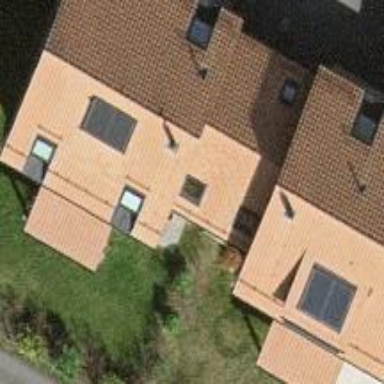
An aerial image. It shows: Simple and straightforward house.